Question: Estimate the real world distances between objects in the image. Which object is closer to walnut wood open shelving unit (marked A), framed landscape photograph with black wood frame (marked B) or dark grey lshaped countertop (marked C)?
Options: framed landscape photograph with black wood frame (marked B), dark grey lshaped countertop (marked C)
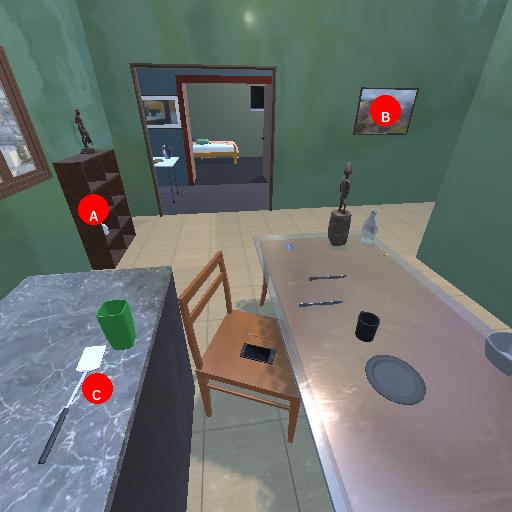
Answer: framed landscape photograph with black wood frame (marked B)